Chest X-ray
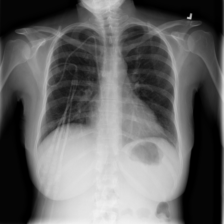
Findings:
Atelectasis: negative
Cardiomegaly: negative
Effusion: positive
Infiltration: positive
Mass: negative
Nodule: negative
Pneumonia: negative
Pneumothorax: negative
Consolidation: negative
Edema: negative
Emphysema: negative
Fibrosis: negative
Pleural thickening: negative
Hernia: negative